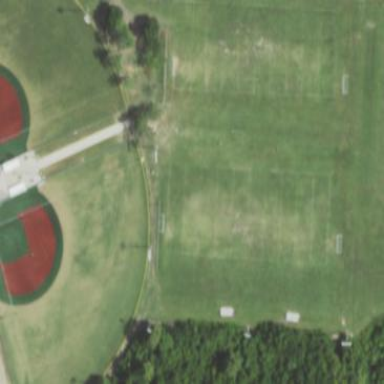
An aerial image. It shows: Soccer pitch for outdoor sports and leisure activities.